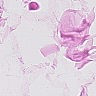
Metastatic tissue present: no